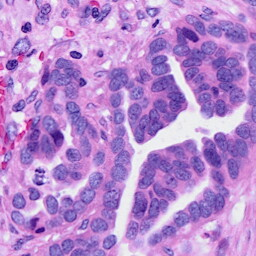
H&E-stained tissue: Ovarian